Question: I'm using Visual Studio 2008 with a project that's targeting .NET 2.0. I need to add a reference to a WCF service that's defined in another project within the same solution. The WCF project targets .NET 3.5, and the service uses 'basicHttpBinding'.
Because the client project is configured to target .NET 2.0, I don't have the option to "Add Service Reference". When I try to "Add Web Reference", and select "Web services in this solution", I get the following message:

What am I doing wrong?
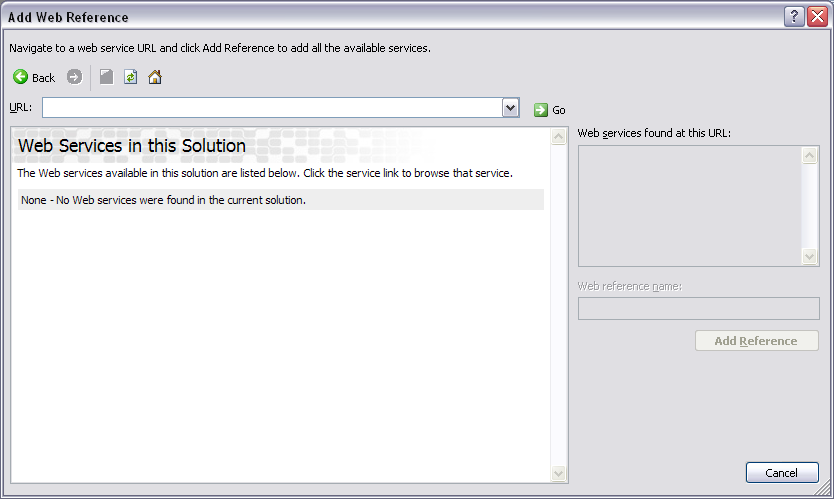
Answer: Web References are for the legacy ASMX techology. "Add Web Reference" naturally doesn't know that WCF even exists, so it shouldn't be surprising that it doesn't know about your WCF service in the solution. It's looking for .asmx files.
Try starting your service first by right-clicking the .svc file and using "View in Browser". Then give the URL of the service to the "Add Web Reference" dialog. Also, make sure your service exposes its metadata, so that the "?WSDL" will generate the WSDL for Add Web Reference.